Question: In my view, I have this:
'''
<% node.tagged_users.each do |tagged_user| %>
<li><%= display_avatar_or_email(tagged_user) %></li>
<% end -%>
'''
But, what I am trying to do is create a helper method that whenever there are say 5 'tagged_users', it will show the avatars for the last 3, then show a link on the text "2 more" or "2+" (per the image below). Note, it shouldn't show the total users tagged, just the difference between the number of tagged users currently being shown as avatars and the total number of tagged users for this particular node.
So it would look something like this:

Not sure if it matters, but the method for 'display_avatar_or_email(tagged_user)' looks like this:
'''
def display_avatar_or_email(user)
link_to image_tag(user.avatar.url, size: "48x48", :class => "img-circle", title: user_name_or_email(user)), user
end
'''
I have a method for the 'tagged_users.count':
'''
def total_tagged_users_count(node)
node.user_tags.count
end
'''
When I moved the entire 'node.tagged_users.each do |tagged_user|' into my helper, it spat out the entire AR collection in my view - which is not what I want. I just want the result of the logic, not everything within the method.
What's the best way to do this in a helper, in a Rails-way?
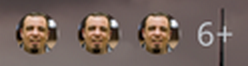
Answer: If you want a helper to spit out html use a content_tag or write raw html as strings. I kinda like the content_tag.
'''
def some_helper node
node.tagged_users.first(3).each do |tagged_user|
content_tag(:li, display_avatar_or_email(tagged_user))
end
content_tag(:li, (node.tagged_users.count - 3))
end
'''